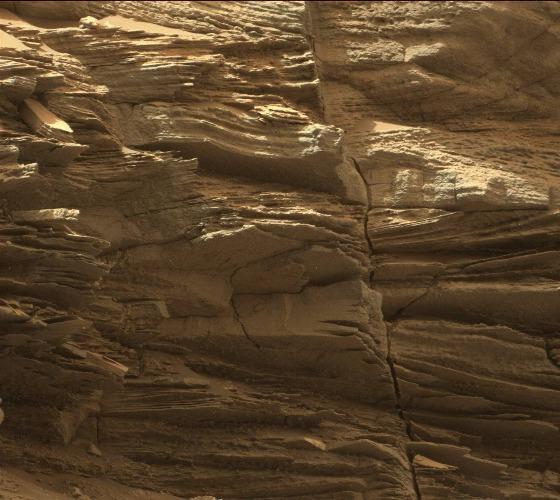
Terrain classes present: Bedrock, Rock, Shadow